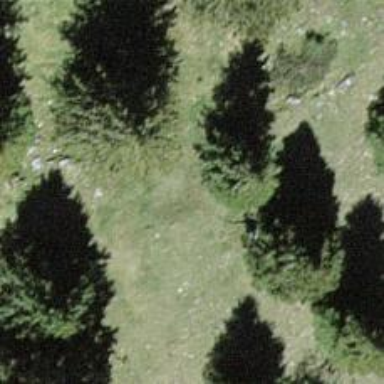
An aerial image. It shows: Needle-leaved tree in natural setting.